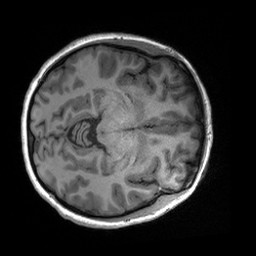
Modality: T1w
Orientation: axial
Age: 31
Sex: female
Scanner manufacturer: siemens
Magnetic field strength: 3 T
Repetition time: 2.3 s
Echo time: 0.00227 s